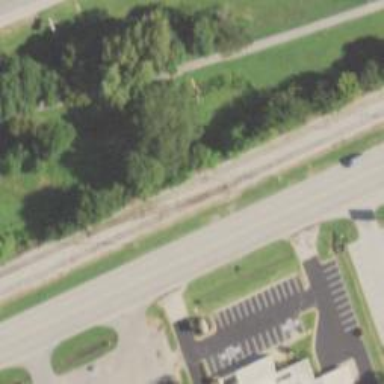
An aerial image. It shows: Railway siding for service.